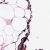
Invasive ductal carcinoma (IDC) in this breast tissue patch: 0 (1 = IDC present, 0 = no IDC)